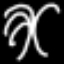
Label: palm tree